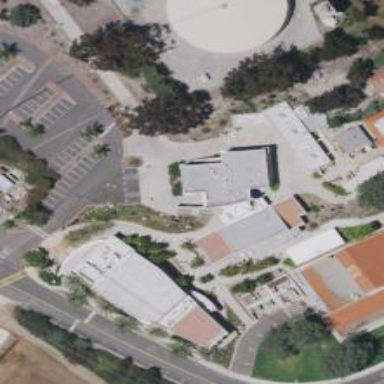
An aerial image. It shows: College building.